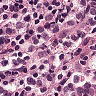
Metastatic tissue present: yes